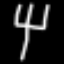
Label: fork